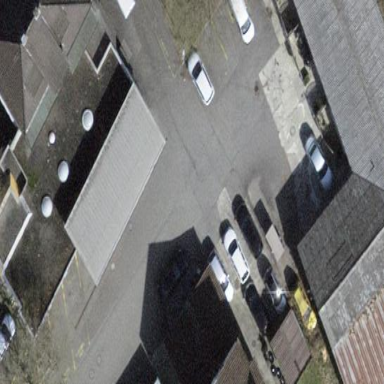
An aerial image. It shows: Commercial building.